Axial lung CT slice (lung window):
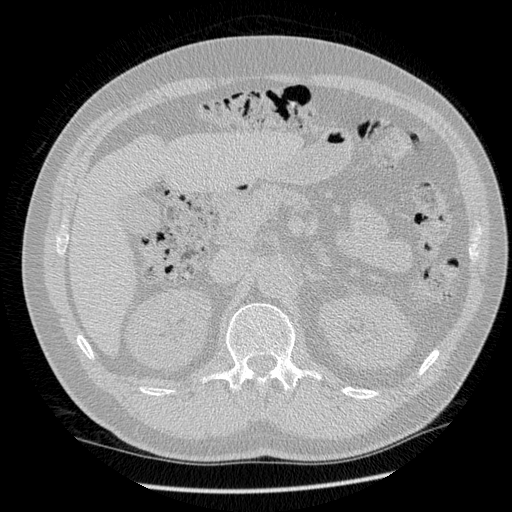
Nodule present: no